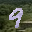
Label: 9